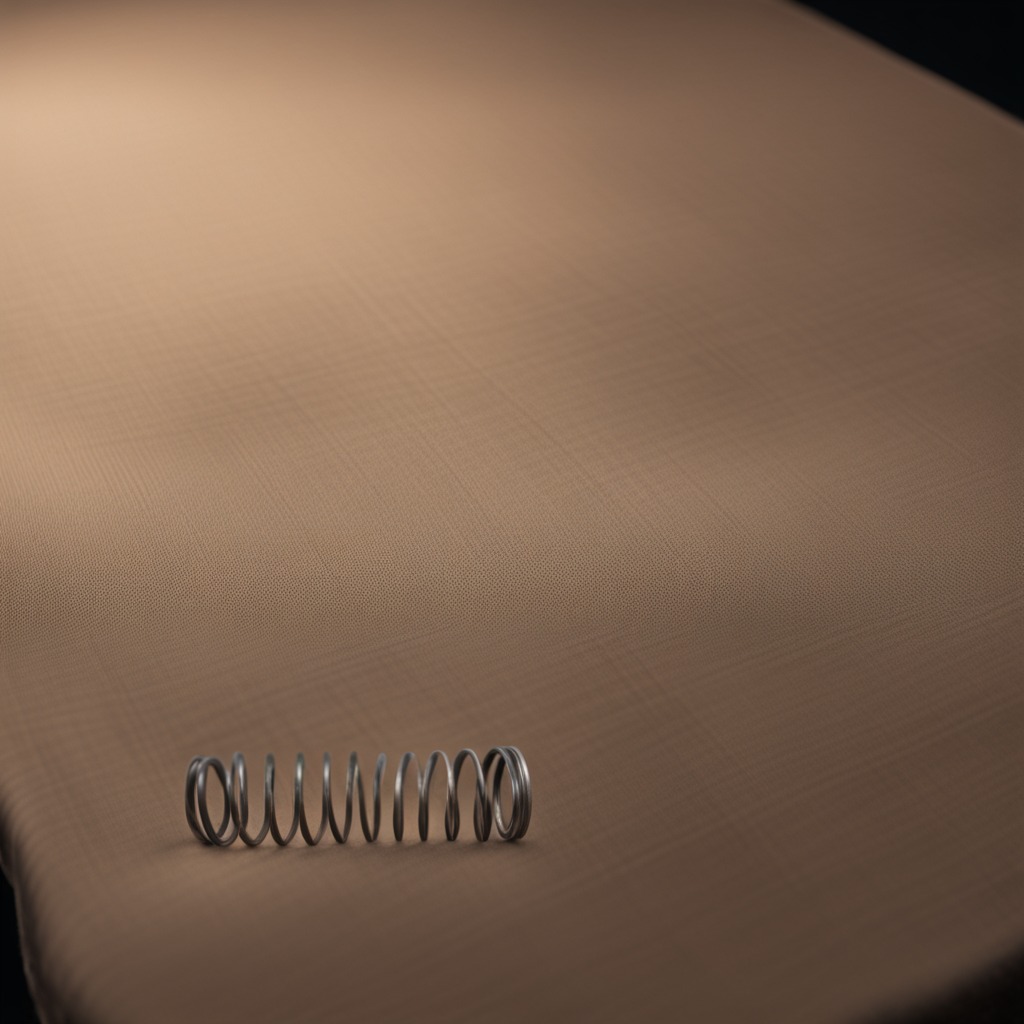
A coiled metal spring lies on the wooden table.